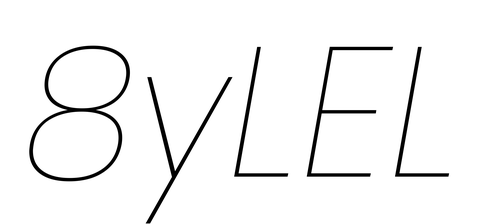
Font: Poppins-ThinItalic